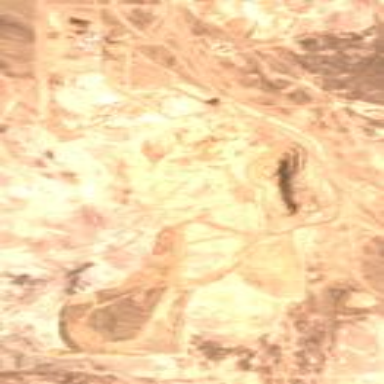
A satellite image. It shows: Industrial area used for mining operations.